Question: this is the heatmap of the question. Each task can only be assigned to one person, and each person can only be assigned one task. How to allocate to maximize total profit? (all profits are multiples of ten), and output the maximum profit.
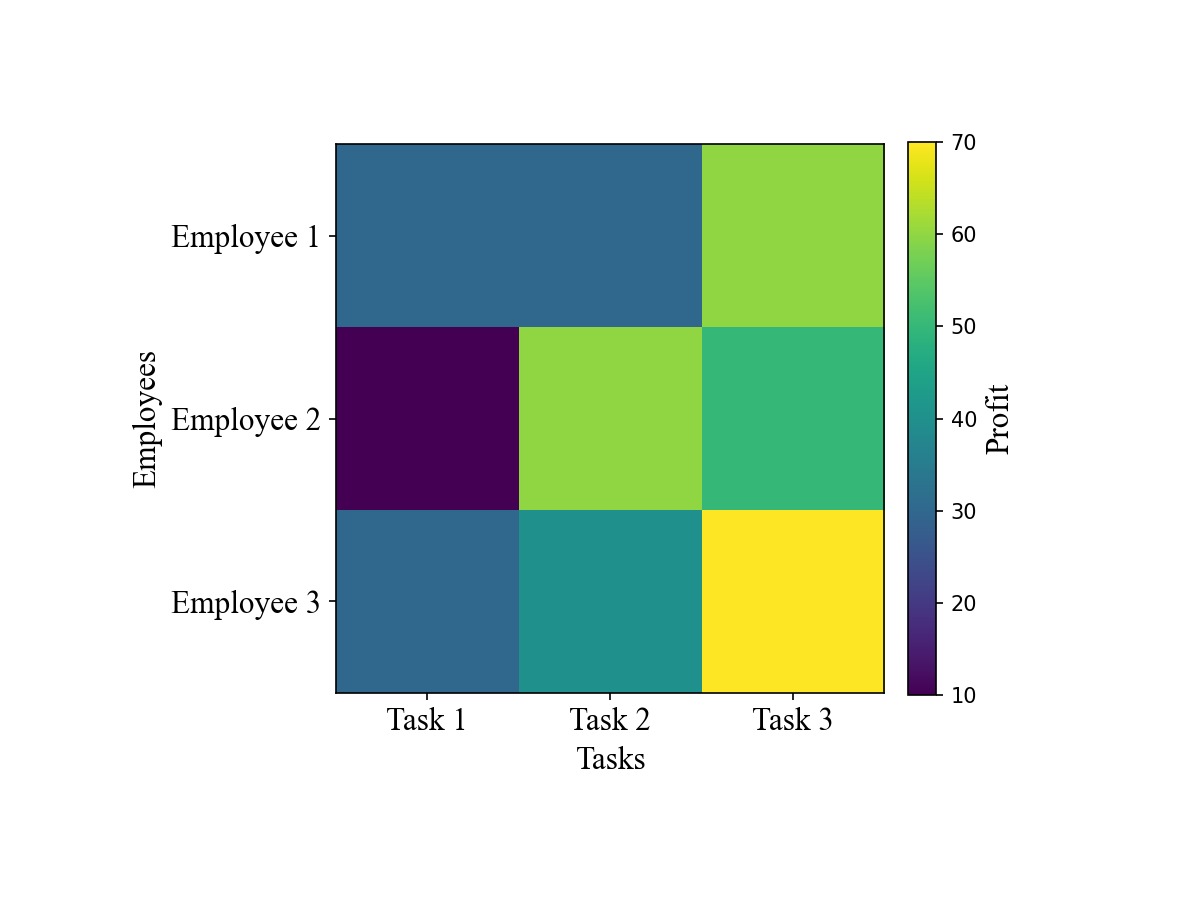
Answer: 160